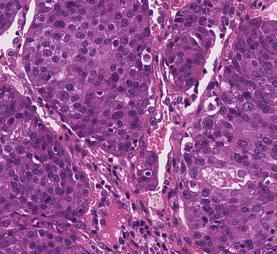
Tumor epithelial tissue: yes
Tumor-associated stroma tissue: yes
Normal tissue: no